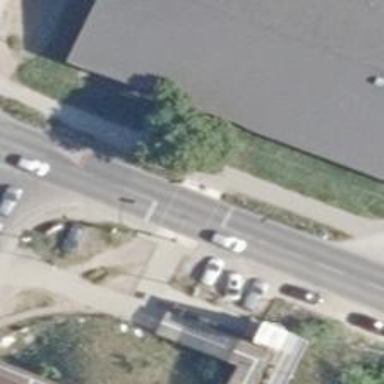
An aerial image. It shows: Tertiary road with asphalt surface and separate sidewalk.